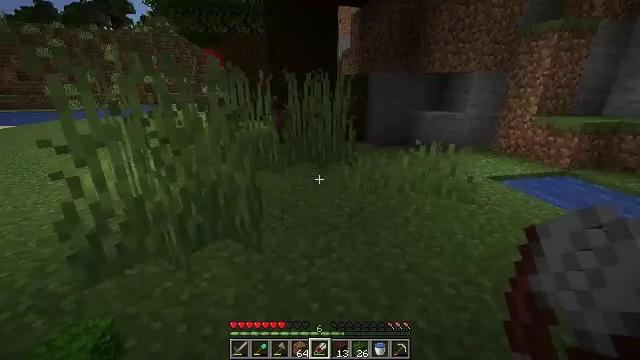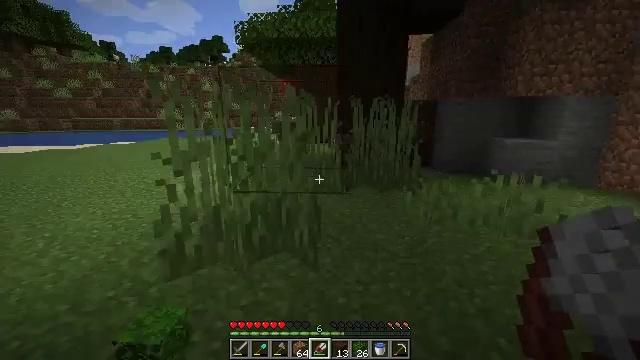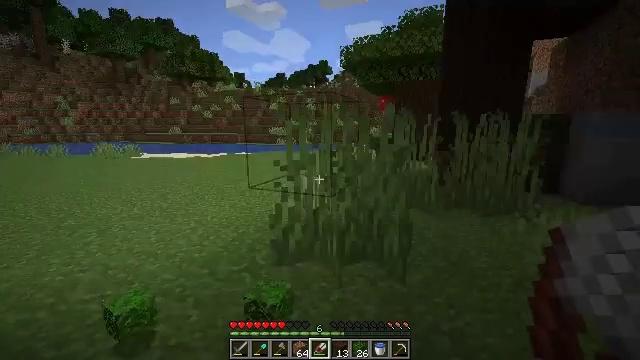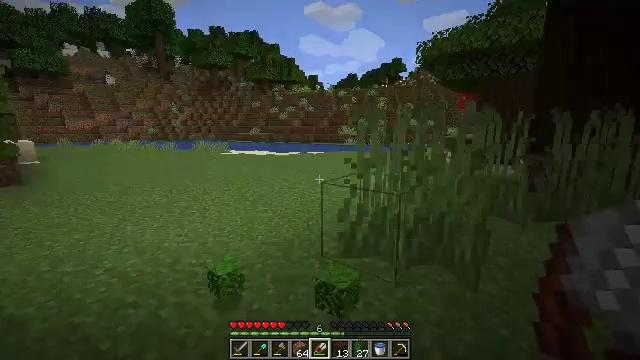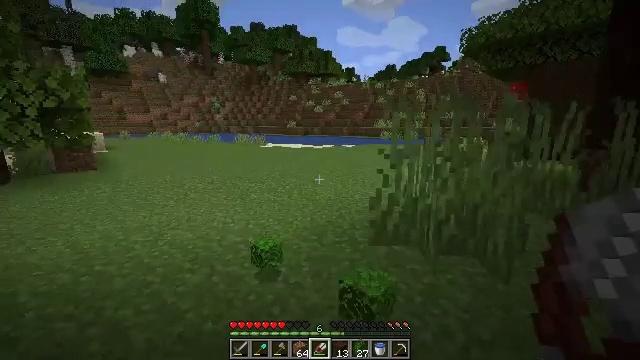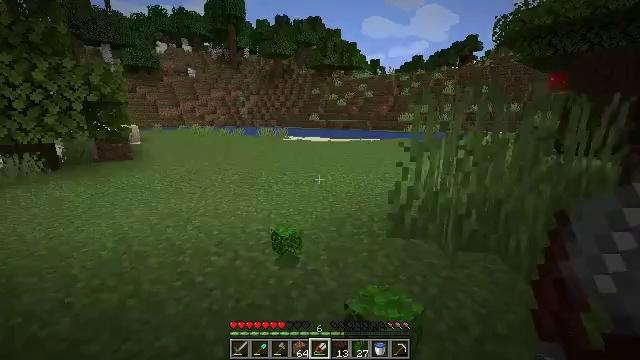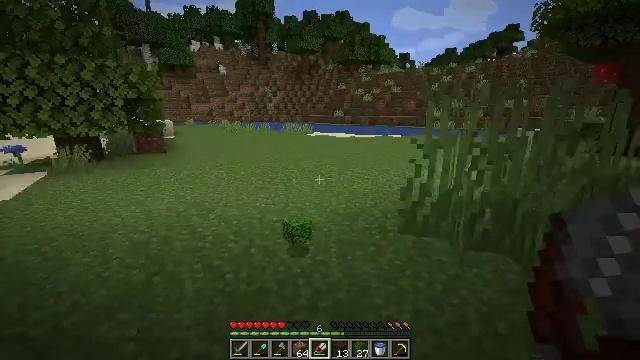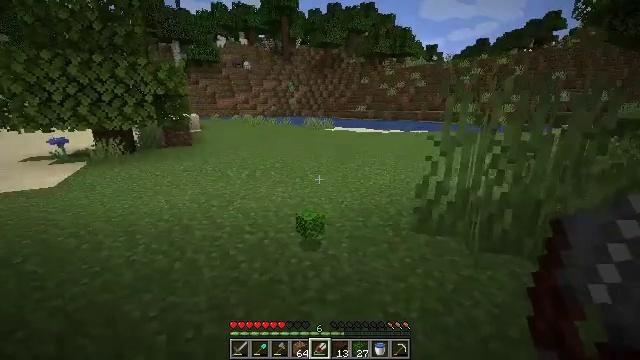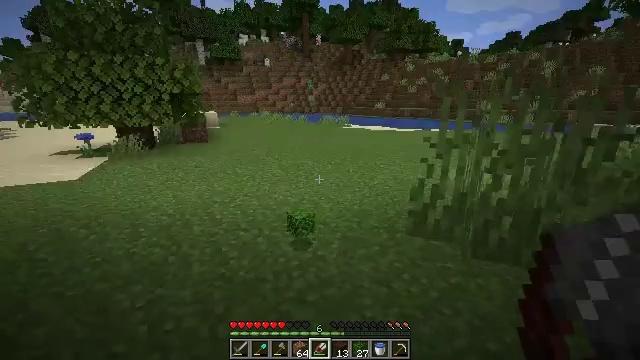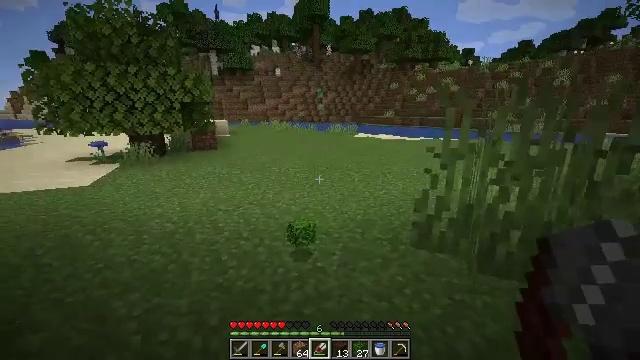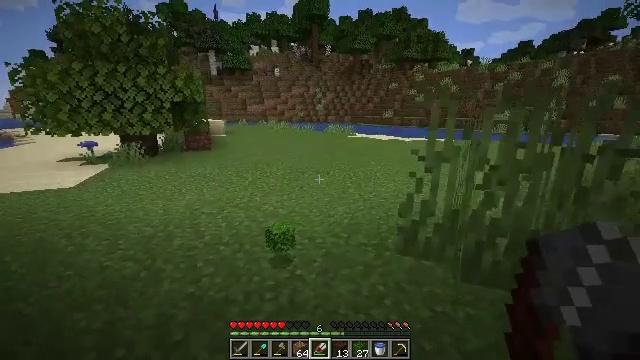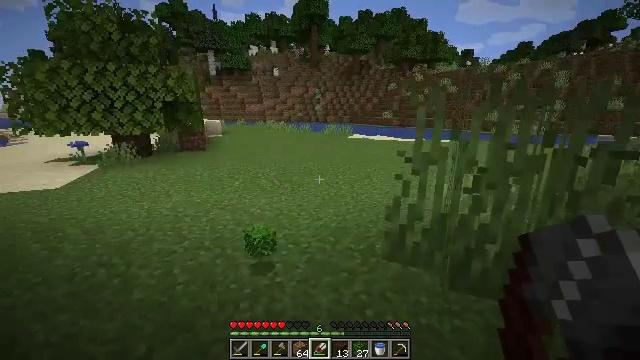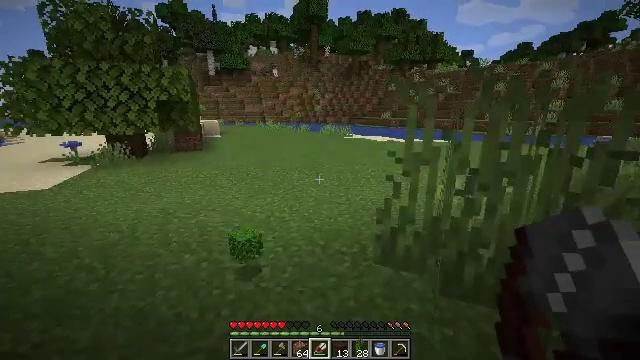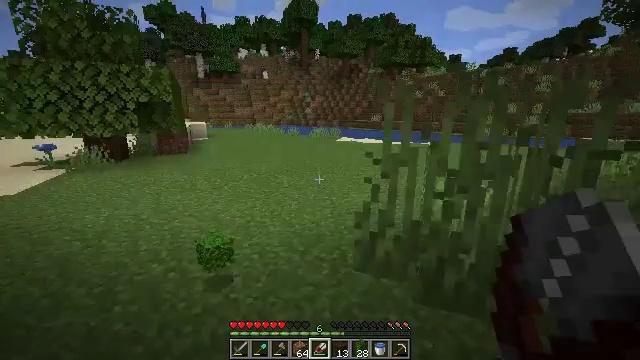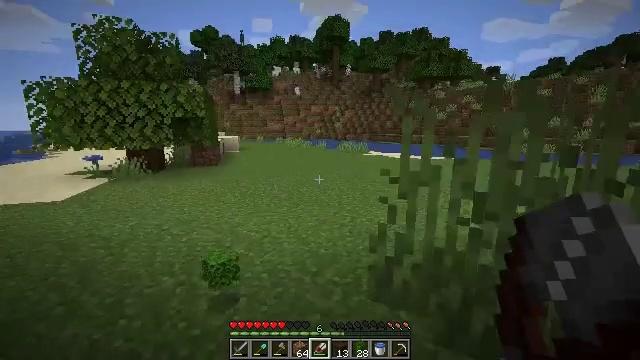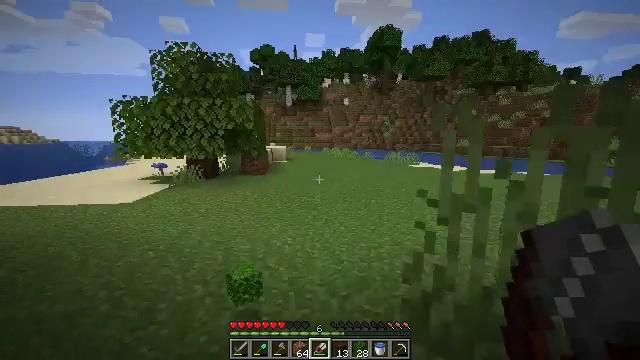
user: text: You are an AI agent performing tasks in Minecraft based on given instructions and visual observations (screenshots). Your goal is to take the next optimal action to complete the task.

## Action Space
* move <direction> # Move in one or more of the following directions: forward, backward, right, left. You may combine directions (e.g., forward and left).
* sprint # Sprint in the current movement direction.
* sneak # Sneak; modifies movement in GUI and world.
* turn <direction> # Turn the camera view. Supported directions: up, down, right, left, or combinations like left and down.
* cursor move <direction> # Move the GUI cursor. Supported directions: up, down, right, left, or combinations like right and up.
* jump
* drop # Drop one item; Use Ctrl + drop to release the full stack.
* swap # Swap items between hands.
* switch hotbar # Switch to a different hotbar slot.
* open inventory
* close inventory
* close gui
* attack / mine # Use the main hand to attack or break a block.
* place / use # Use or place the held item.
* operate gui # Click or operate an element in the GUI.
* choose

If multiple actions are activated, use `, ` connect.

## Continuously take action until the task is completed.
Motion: motion action
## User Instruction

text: Gather dark oak leaves from the canopy.
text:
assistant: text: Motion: move back, turn left and up
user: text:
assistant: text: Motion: move back, turn left and up
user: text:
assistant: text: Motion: move back, turn left
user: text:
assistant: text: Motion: move back and move right, turn left and down
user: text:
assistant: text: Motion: move right, turn left and down
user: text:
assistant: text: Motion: move right, turn left
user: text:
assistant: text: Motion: move right, turn left and down
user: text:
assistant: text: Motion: move forward and move right, turn left
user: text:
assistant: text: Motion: move forward and move right, turn left and up
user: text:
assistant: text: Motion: move forward and move right
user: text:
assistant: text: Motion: move forward and move right
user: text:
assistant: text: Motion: move forward and move right
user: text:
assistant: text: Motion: move forward and move right, turn right
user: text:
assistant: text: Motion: move forward and move right, turn left and up
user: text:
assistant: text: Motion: move forward and move right, turn left and up
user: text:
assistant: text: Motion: move forward, turn left
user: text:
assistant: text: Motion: move forward, turn left
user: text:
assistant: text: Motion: move forward, turn left
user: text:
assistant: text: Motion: move forward, turn left
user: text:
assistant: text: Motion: move forward, turn left
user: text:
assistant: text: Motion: move forward, turn left
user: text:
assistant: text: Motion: move forward, turn left
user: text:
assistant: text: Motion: move forward
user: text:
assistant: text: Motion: move forward, turn left and up
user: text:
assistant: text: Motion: move forward, turn left and up
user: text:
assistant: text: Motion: move forward, turn left and up
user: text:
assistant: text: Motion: move forward, turn left and up
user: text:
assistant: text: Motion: move forward, turn left and up
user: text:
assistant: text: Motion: move forward
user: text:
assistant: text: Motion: move forward